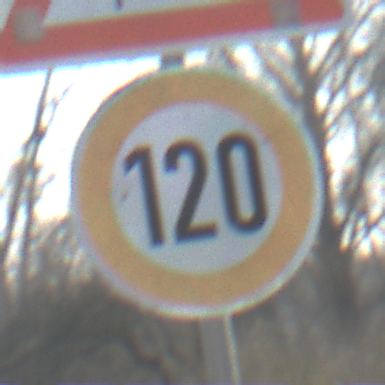
Verkehrszeichen: Geschwindigkeit120
Zusatzzeichen oben: SeitenwindVonLinks
Umgebung: Outdoor, Suburban
Tageszeit: MorningAfternoon
Wetter: PartlyCloudy
Licht: Natural
Jahreszeit: NotSpecified
Kontrast: HighContrast